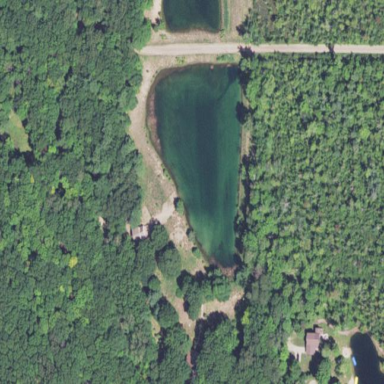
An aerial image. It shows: Pond with natural water.